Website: home-depot
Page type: customer-info-address
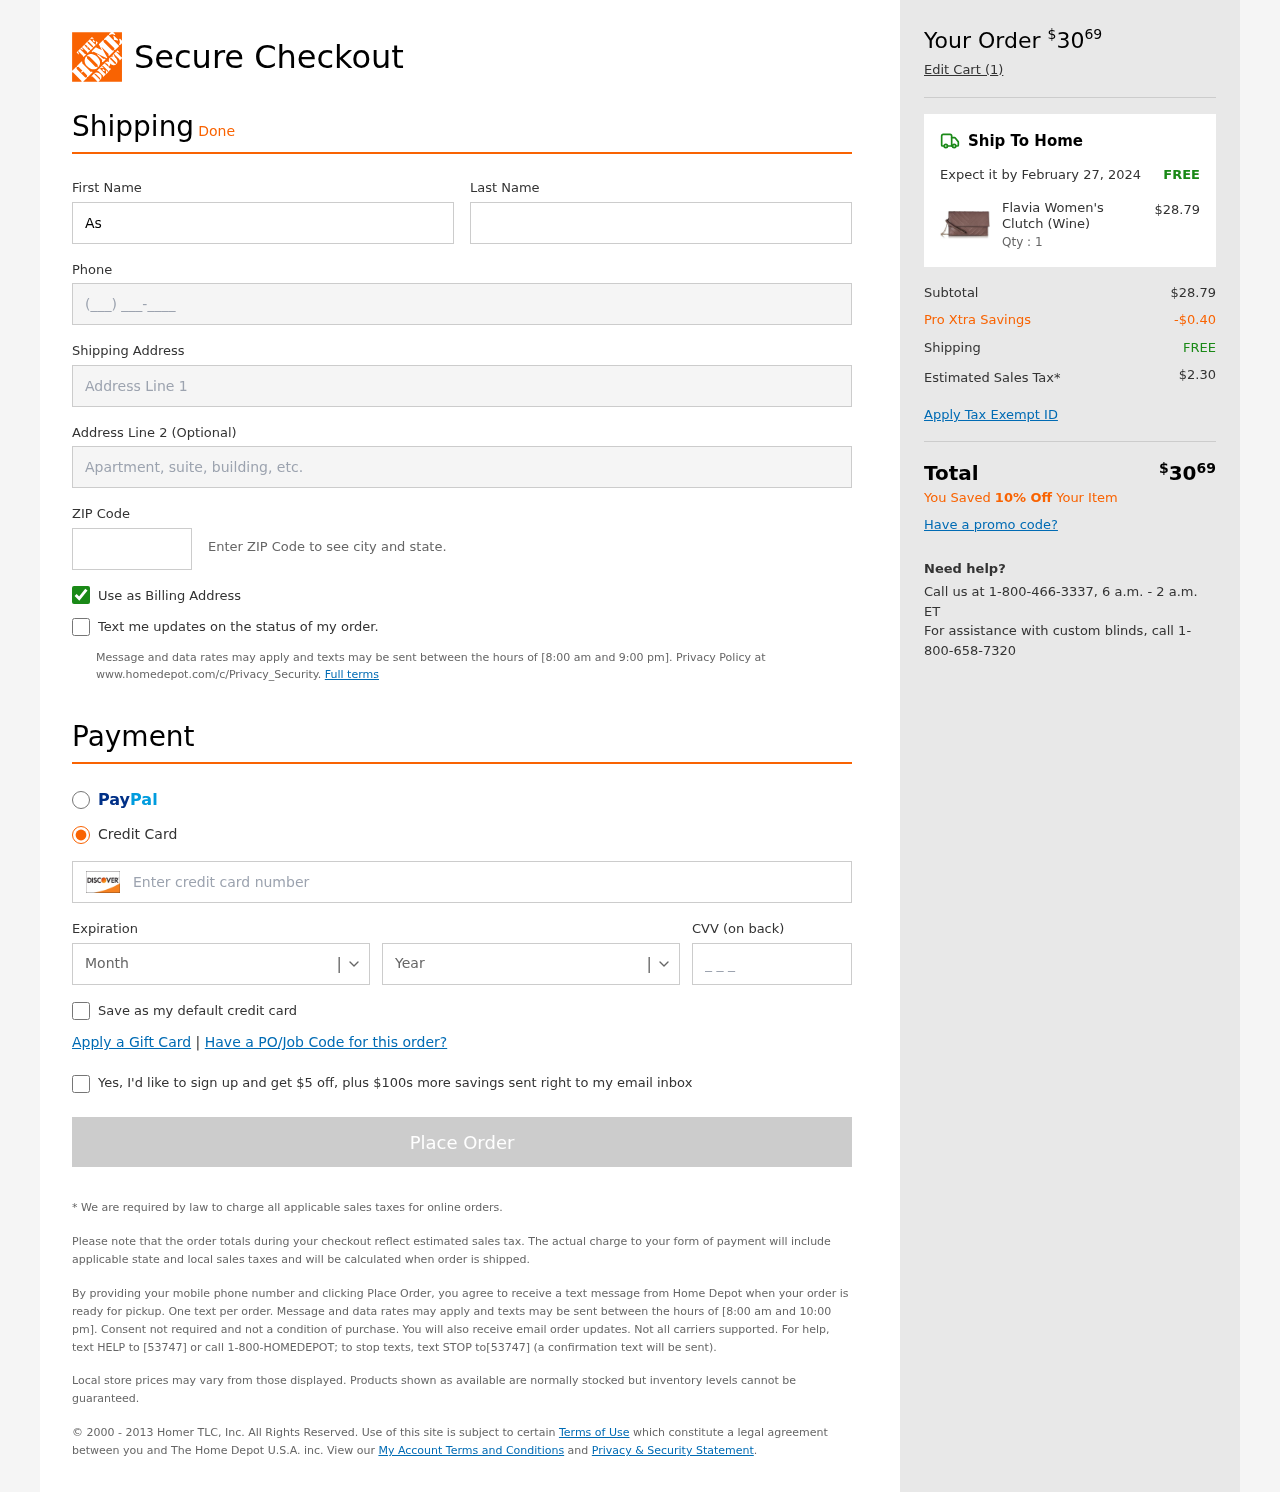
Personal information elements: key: PII_CARD_CVV
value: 599
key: PII_CARD_EXPIRY_MONTH
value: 07
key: PII_CARD_EXPIRY_YEAR
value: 28
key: PII_CARD_NUMBER
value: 6549 8473 1540 2460
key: PII_FIRSTNAME
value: Ashley
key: PII_LASTNAME
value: Walker
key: PII_PHONE
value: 2808894397
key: PII_POSTCODE
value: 17475
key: PII_STREET
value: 623 Johnson Islands Apt. 298
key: PII_STREET2
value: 95178 Russell Drive
Product elements: key: PRODUCT1_NAME
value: Flavia Women's Clutch (Wine)
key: PRODUCT1_PRICE
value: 28.79
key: PRODUCT1_QUANTITY
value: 1
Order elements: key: ORDER_TOTAL
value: $3069
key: ORDER_NUM_ITEMS
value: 1
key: ORDER_DELIVERY_DATE
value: February 27, 2024
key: ORDER_SHIPPING_COST
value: FREE
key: ORDER_SUBTOTAL
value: $28.79
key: ORDER_DISCOUNT
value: -$0.40
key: ORDER_SHIPPING_COST2
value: FREE
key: ORDER_TAX
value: $2.30
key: ORDER_TOTAL2
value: $3069
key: ORDER_SAVINGS_MESSAGE
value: You Saved 10% Off Your Item